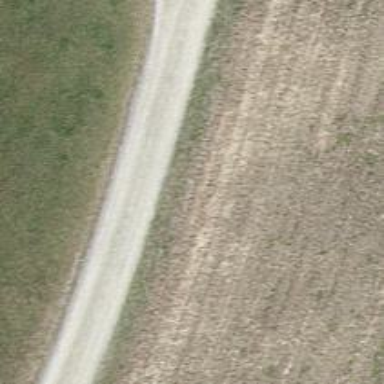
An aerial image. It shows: Gravel track with grade 2 tracktype.